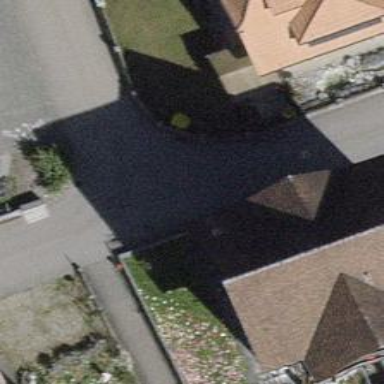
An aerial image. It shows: Residential road with asphalt surface.